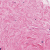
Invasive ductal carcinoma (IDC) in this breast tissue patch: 0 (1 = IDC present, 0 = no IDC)